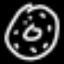
Label: donut